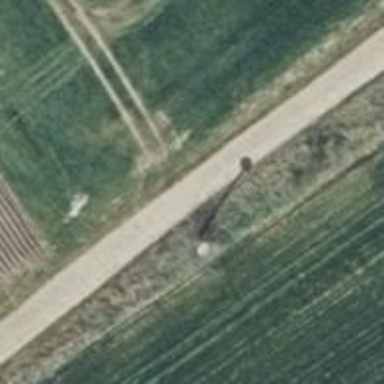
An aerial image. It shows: Power pole.